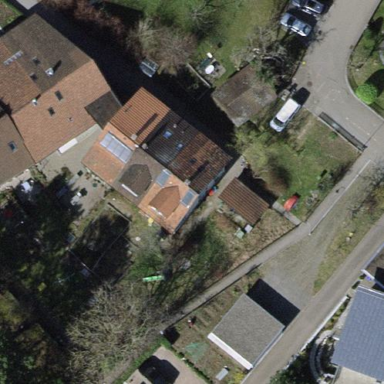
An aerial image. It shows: Gabled building.